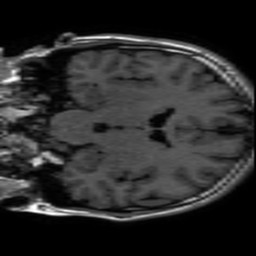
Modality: inplaneT1
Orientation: coronal
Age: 18
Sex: male
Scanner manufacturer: ge
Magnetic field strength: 3 T
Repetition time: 2.297 s
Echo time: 0.02273 s